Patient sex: M
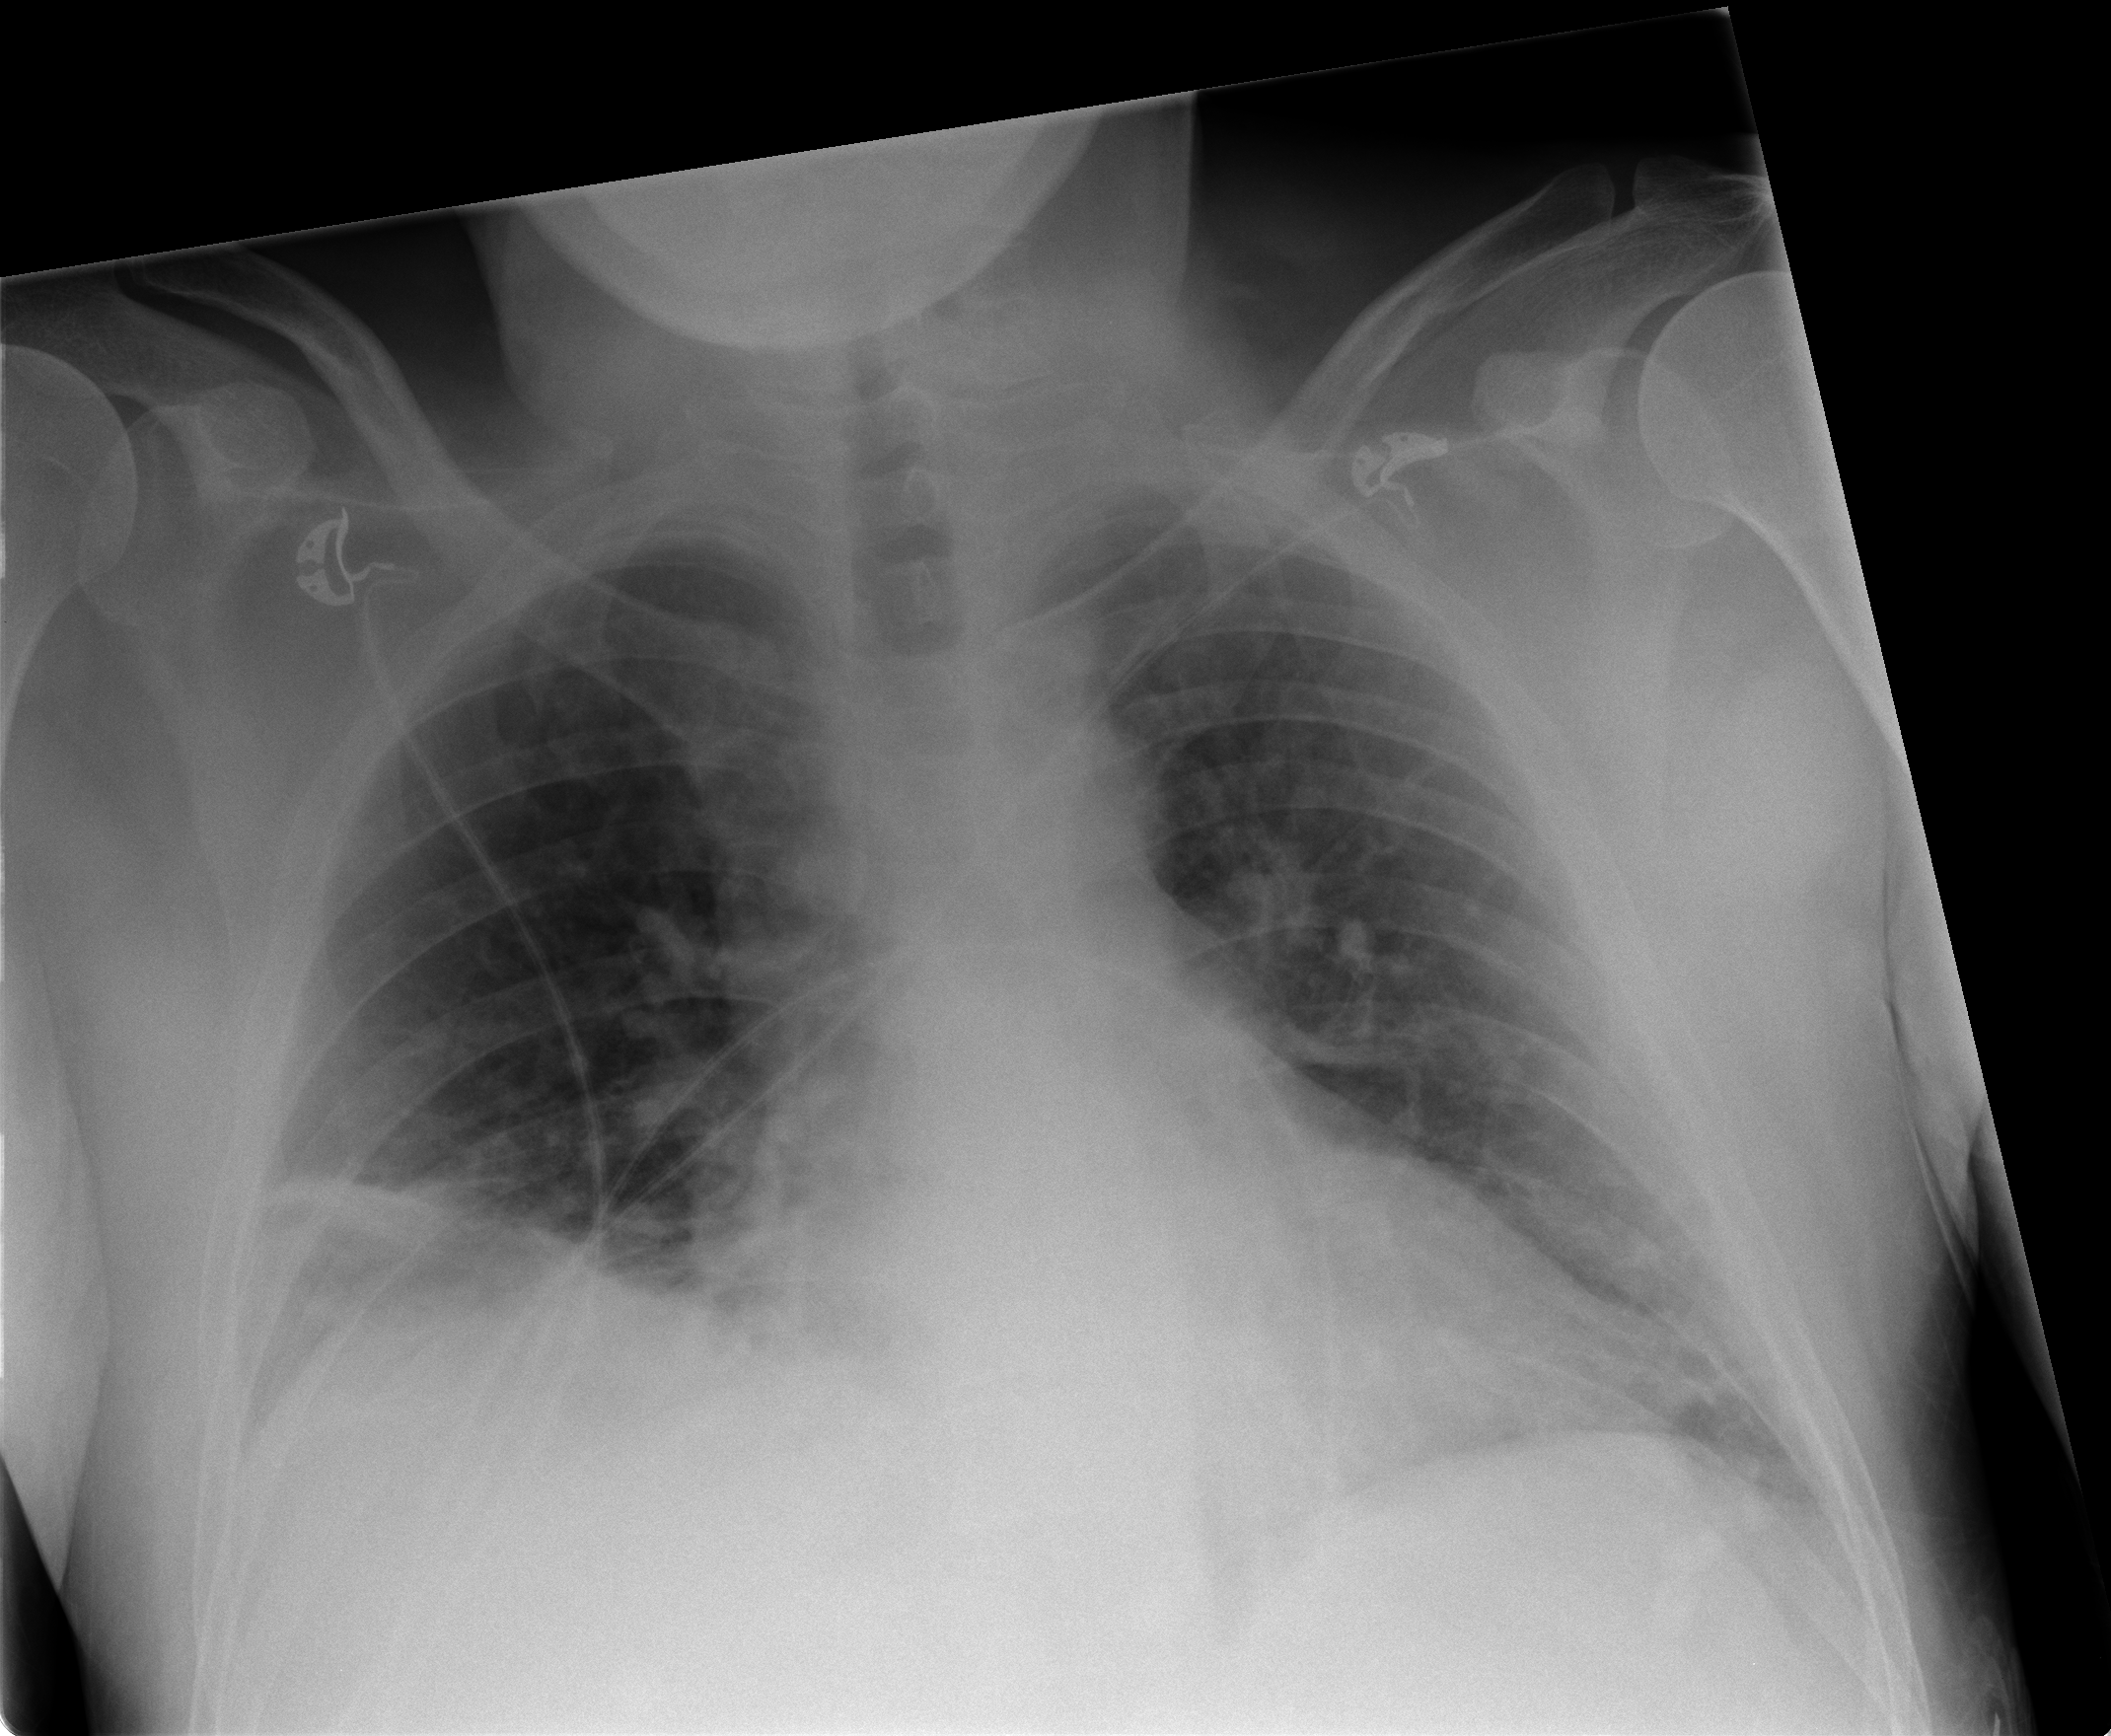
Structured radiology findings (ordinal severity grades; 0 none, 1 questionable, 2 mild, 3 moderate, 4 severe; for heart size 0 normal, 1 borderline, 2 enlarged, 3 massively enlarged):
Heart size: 0
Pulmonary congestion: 0
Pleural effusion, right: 2
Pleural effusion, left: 0
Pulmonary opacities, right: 2
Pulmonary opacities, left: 0
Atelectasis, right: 2
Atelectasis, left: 0